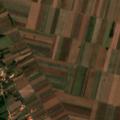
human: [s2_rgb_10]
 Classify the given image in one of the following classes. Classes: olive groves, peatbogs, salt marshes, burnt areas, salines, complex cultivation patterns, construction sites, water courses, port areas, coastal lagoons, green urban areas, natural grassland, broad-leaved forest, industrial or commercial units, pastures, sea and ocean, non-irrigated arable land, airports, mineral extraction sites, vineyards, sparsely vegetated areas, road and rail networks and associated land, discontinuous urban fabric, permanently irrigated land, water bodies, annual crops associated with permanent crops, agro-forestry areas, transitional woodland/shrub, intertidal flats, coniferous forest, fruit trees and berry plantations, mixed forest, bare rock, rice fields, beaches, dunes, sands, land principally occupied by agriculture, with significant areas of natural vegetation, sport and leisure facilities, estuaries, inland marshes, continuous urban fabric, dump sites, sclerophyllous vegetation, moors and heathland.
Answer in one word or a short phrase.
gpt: discontinuous urban fabric, non-irrigated arable land, land principally occupied by agriculture, with significant areas of natural vegetation, transitional woodland/shrub